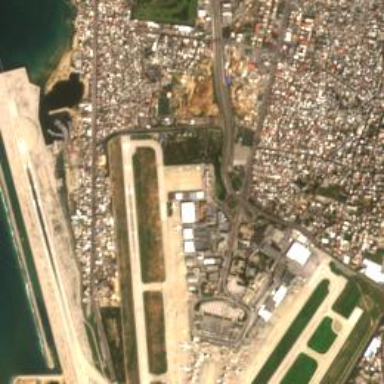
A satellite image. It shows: Apron at the airport.